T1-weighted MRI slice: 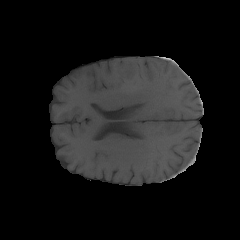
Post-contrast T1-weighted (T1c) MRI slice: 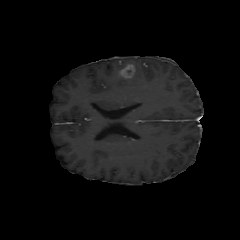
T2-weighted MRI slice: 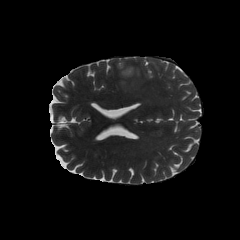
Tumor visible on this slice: yes